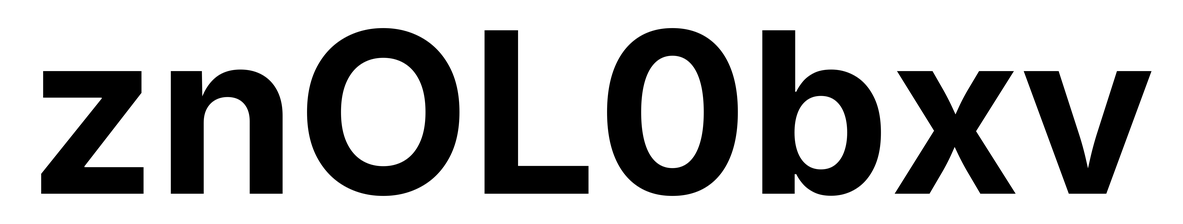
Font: Inter_Bold